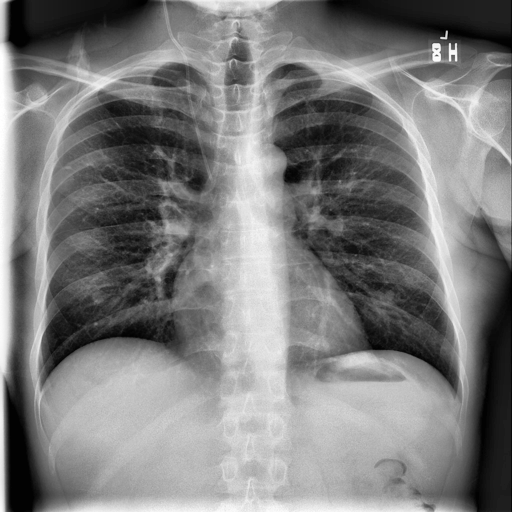
Finding: NORMAL